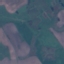
Label: Pasture